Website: home-depot
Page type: review-order
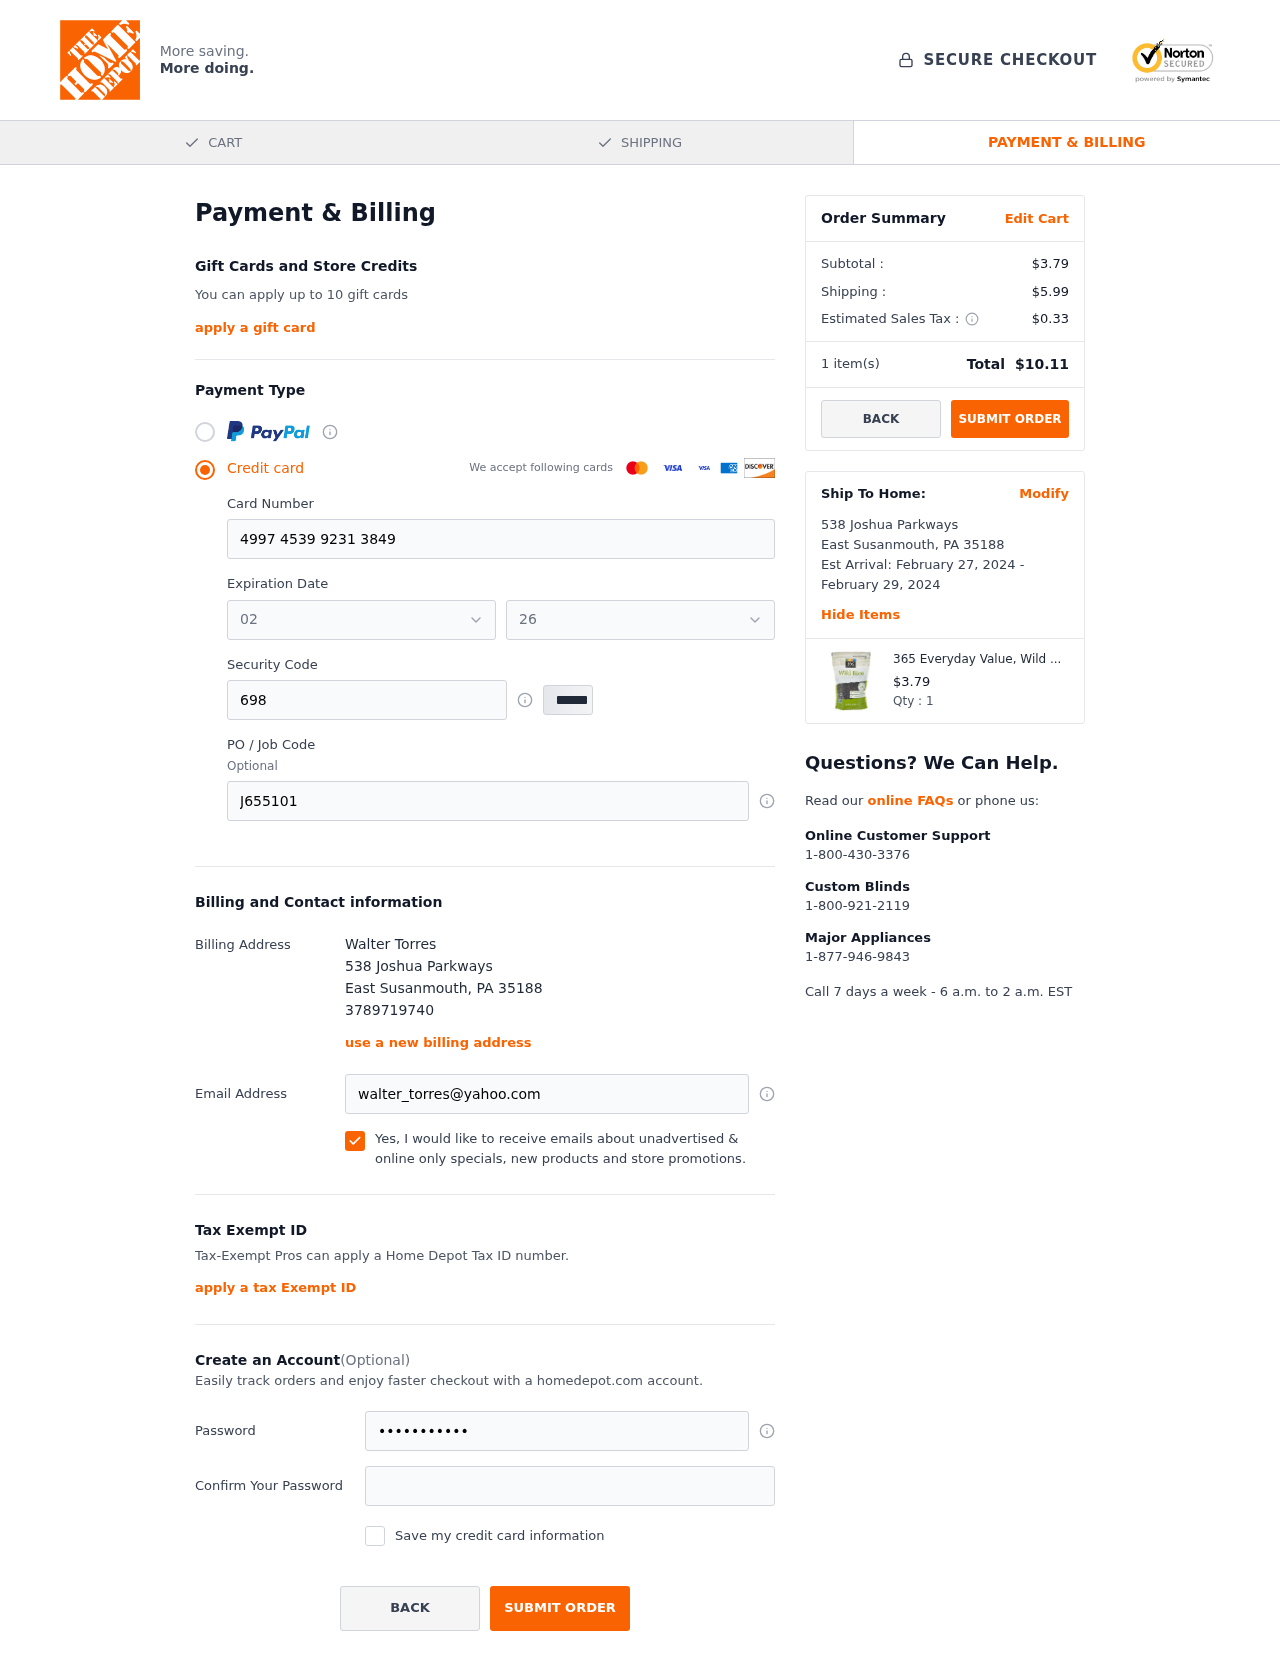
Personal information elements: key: PII_CARD_EXPIRY_MONTH
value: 02
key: PII_CARD_EXPIRY_YEAR
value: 26
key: PII_CITY
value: East Susanmouth
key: PII_FULLNAME
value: Walter Torres
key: PII_PHONE
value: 3789719740
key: PII_POSTCODE
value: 35188
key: PII_STATE_ABBR
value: PA
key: PII_STREET
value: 538 Joshua Parkways
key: PII_CARD_NUMBER
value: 4997 4539 9231 3849
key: PII_CARD_CVV
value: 698
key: PII_JOB_CODE
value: J655101
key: PII_EMAIL
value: walter_torres@yahoo.com
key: PII_POSTCODE_FULL
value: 35188
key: PII_POSTCODE_NUMERIC
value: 35188
Product elements: key: PRODUCT1_NAME
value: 365 Everyday Value, Wild Rice, 14 oz
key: PRODUCT1_PRICE
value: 3.79
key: PRODUCT1_QUANTITY
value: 1
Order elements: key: ORDER_SUBTOTAL
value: $3.79
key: ORDER_SHIPPING_COST
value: $5.99
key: ORDER_TAX
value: $0.33
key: ORDER_NUM_ITEMS
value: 1
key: ORDER_TOTAL
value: $10.11
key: ORDER_SHIPPING_DATE
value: February 27, 2024
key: ORDER_DELIVERY_DATE
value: February 29, 2024